Field crop: tomato
Growth stage: 1
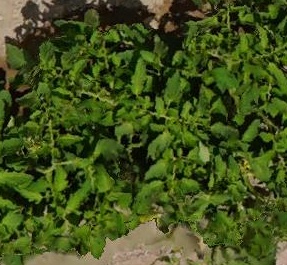
Species: tomato